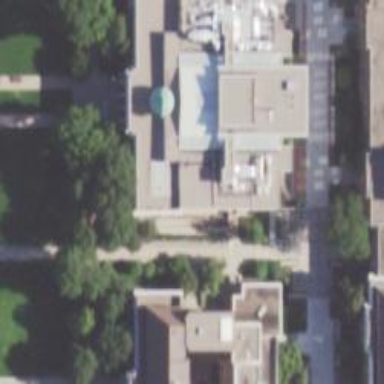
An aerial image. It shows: View of university building.